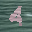
Label: 4